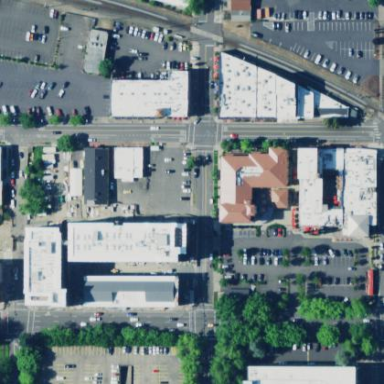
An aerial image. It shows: Commercial area with marketplace.